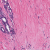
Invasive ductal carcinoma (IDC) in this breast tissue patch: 0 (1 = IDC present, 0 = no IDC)